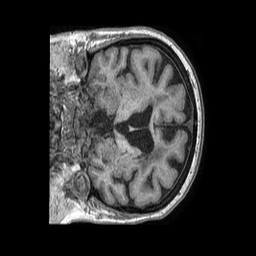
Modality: T1w
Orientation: coronal
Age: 56
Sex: female
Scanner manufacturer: philips
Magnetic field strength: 1.5 T
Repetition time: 0.007709 s
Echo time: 0.003546 s